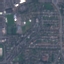
Land use / land cover: Residential